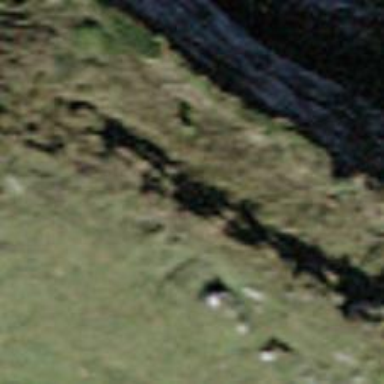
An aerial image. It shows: Natural cliff.